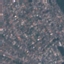
Land use / land cover: Residential